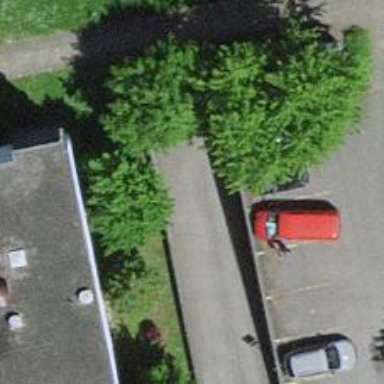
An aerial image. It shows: Parking entrance.